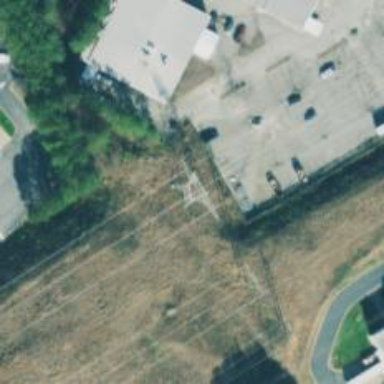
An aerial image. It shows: Lattice structure tower used for power transmission.